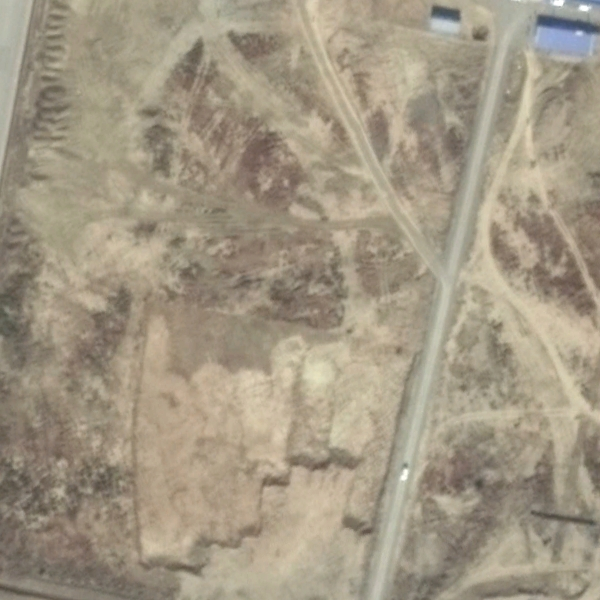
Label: BareLand